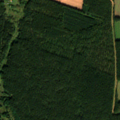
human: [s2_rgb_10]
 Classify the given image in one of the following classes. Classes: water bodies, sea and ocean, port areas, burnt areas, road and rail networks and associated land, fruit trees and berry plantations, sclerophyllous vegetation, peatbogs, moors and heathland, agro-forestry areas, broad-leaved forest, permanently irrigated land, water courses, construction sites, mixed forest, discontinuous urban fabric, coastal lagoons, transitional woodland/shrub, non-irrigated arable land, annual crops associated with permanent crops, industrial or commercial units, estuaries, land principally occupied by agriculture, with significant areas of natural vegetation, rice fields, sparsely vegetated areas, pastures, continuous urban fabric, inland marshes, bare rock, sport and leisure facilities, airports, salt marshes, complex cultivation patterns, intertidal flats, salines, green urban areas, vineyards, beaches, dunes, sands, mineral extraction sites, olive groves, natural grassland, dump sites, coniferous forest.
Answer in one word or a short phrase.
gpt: non-irrigated arable land, complex cultivation patterns, broad-leaved forest, coniferous forest